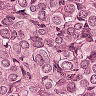
Metastatic tissue present: yes